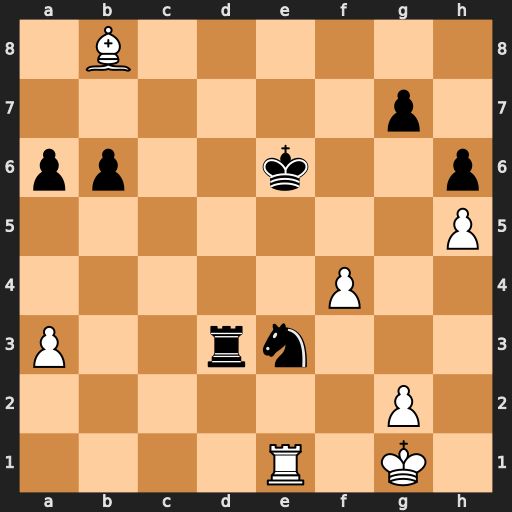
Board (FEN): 1B6/6p1/pp2k2p/7P/5P2/P2rn3/6P1/4R1K1
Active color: w
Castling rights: -
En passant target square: -
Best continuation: Kf2